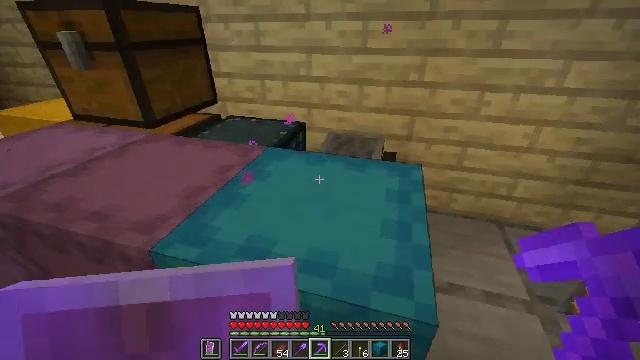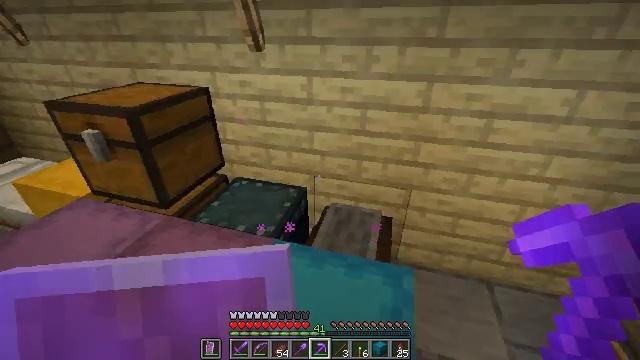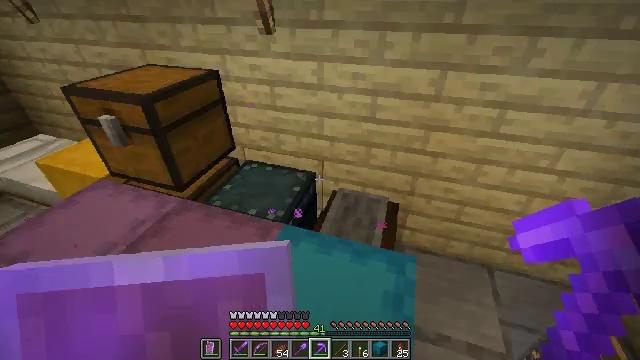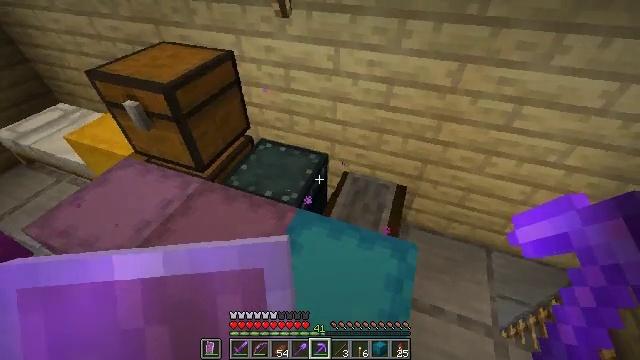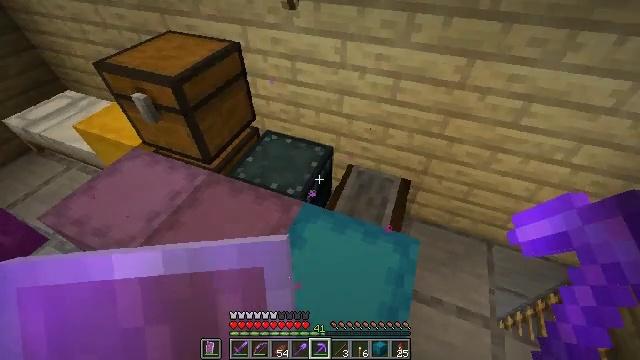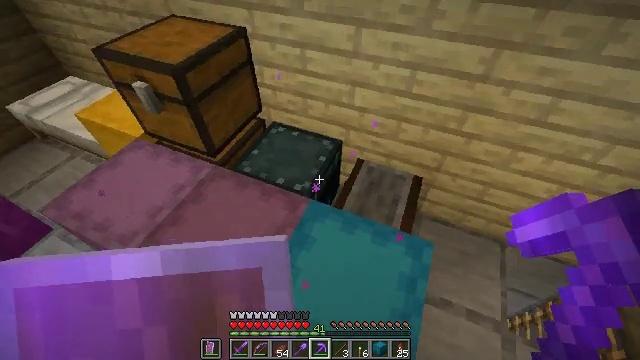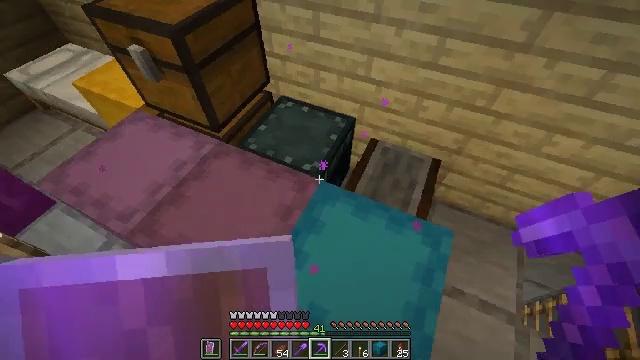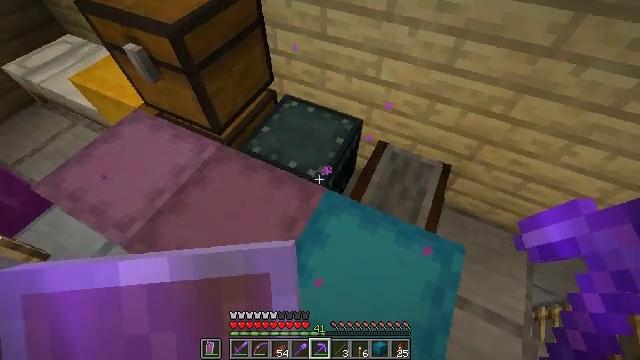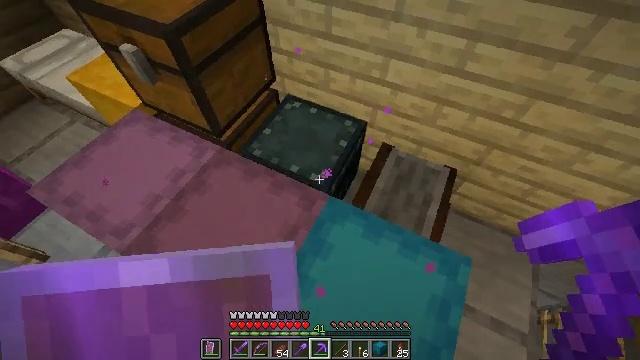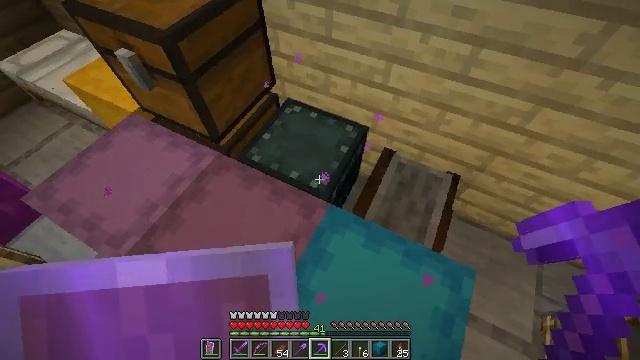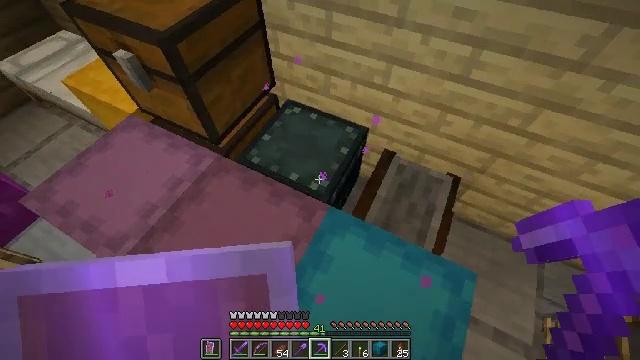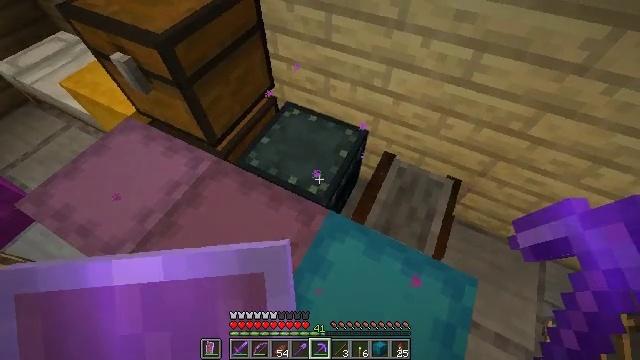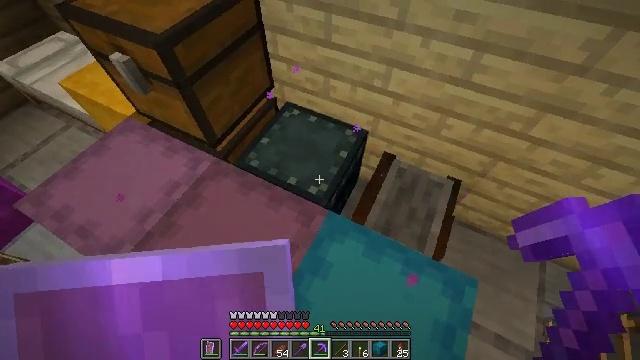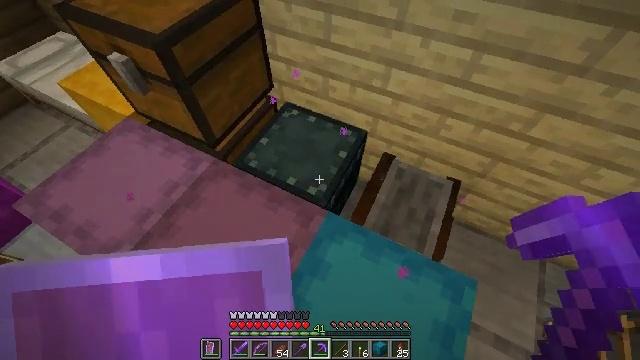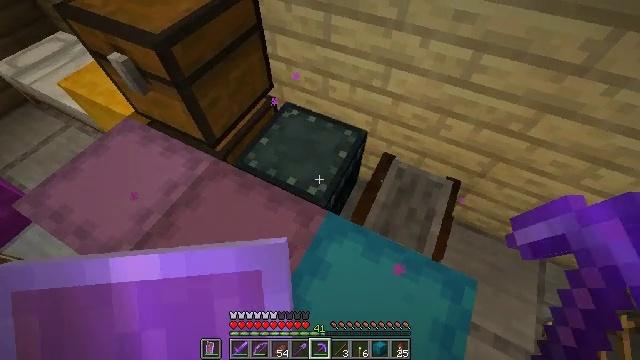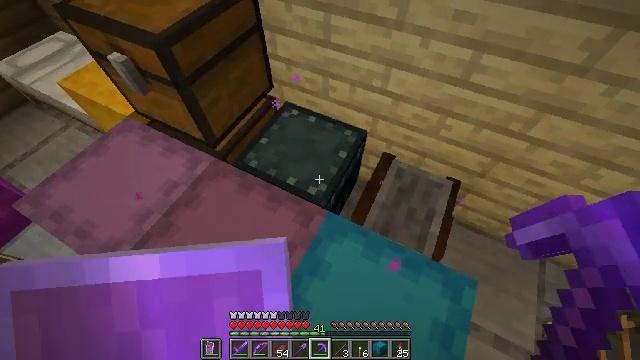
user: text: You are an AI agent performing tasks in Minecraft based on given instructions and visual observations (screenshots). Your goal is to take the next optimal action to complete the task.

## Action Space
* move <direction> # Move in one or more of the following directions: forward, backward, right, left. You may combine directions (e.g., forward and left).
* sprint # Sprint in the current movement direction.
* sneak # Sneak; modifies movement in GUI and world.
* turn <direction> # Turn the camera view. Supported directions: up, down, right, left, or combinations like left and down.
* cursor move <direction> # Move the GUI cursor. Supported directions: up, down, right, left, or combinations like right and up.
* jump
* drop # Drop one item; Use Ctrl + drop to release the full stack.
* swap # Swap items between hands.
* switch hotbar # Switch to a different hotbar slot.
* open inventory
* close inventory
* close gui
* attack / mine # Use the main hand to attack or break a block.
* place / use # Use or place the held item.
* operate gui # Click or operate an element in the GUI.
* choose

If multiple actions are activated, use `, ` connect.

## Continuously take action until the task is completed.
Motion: motion action
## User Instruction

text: Break the magenta shulker box to pick it up.
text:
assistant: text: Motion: move forward, jump
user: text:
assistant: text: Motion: move forward, turn left and down, jump
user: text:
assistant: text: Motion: move forward, turn left and down, jump
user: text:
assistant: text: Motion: move forward, turn left and down, jump
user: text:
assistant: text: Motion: move forward, turn left and down
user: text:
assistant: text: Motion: move forward, turn left and down
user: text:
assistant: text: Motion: move forward, turn left and down
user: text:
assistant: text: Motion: turn down
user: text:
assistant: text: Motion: no_op
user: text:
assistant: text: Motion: no_op
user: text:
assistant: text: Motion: no_op
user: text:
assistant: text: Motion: no_op
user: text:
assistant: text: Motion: no_op
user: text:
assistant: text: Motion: no_op
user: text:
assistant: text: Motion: use / place
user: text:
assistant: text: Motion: use / place
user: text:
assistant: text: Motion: use / place
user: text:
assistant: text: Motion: no_op
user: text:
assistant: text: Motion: no_op
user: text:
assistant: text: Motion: no_op
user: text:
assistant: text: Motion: no_op
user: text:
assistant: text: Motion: no_op
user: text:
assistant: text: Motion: no_op
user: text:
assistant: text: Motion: no_op
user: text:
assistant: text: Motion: no_op
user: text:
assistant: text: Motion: turn right and down
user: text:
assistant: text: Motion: turn right and down
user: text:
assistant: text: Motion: no_op
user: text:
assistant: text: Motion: no_op
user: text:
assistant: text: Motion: no_op